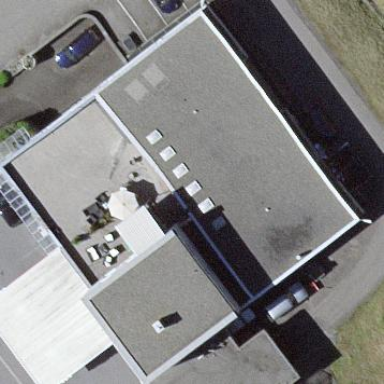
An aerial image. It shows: Fuel station building.